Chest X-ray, PA view. Patient: 59 years old, sex F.
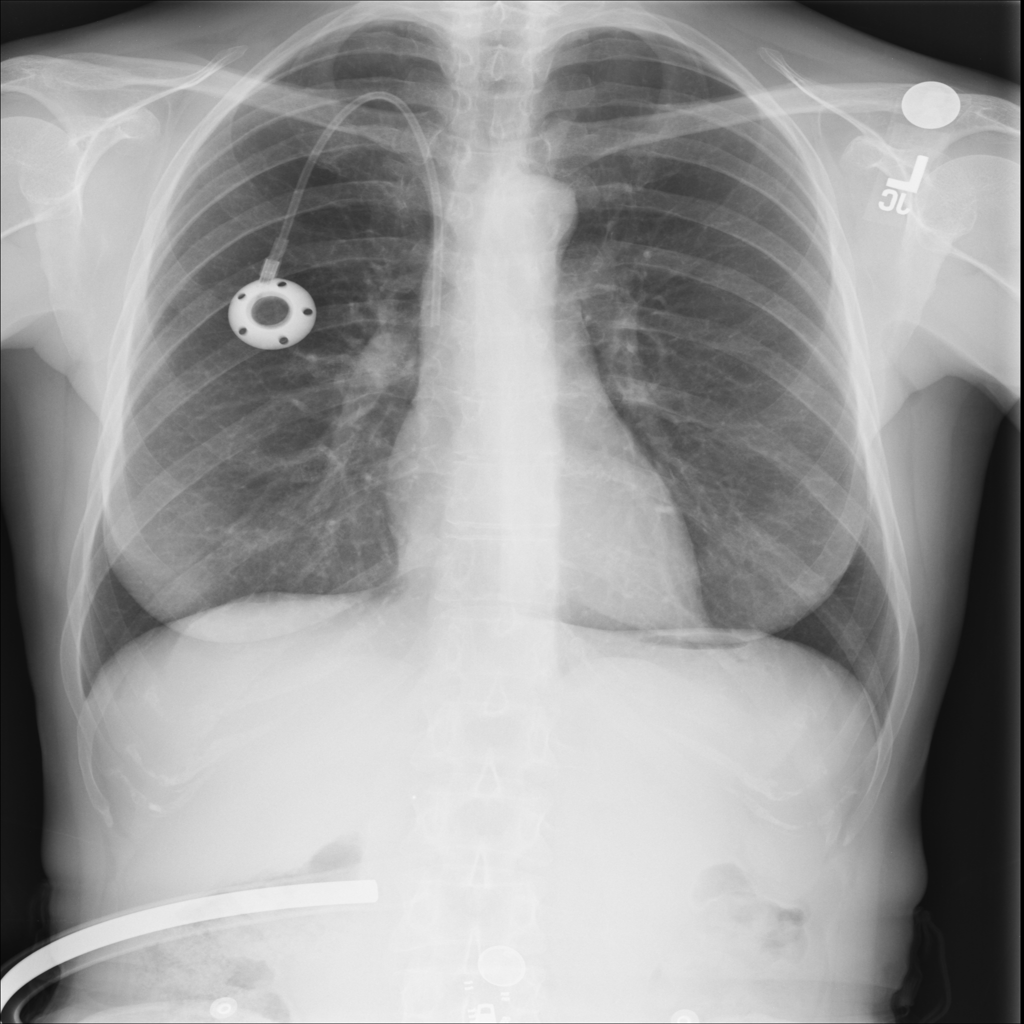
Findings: No Finding